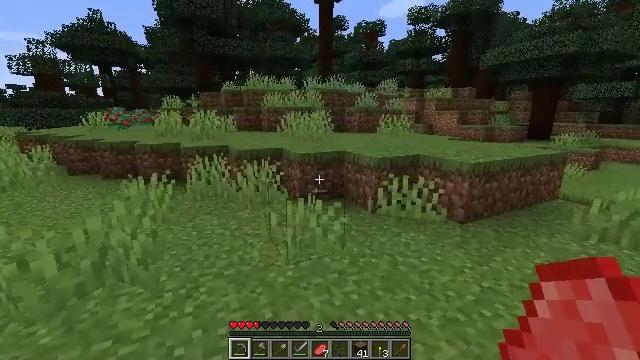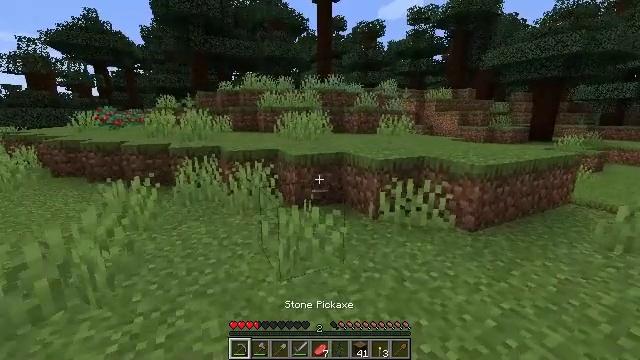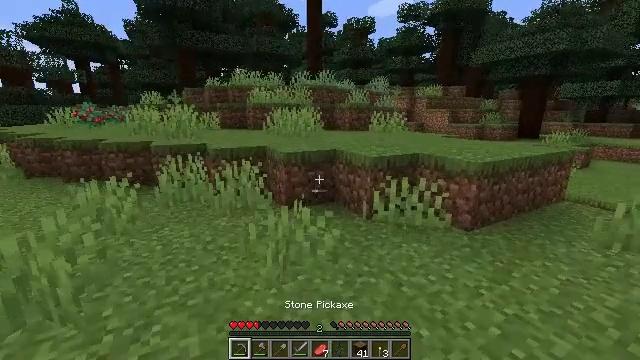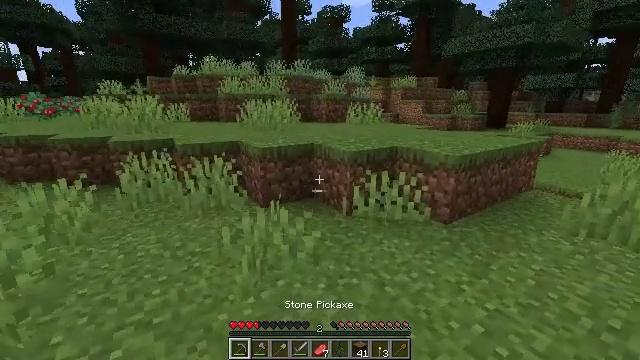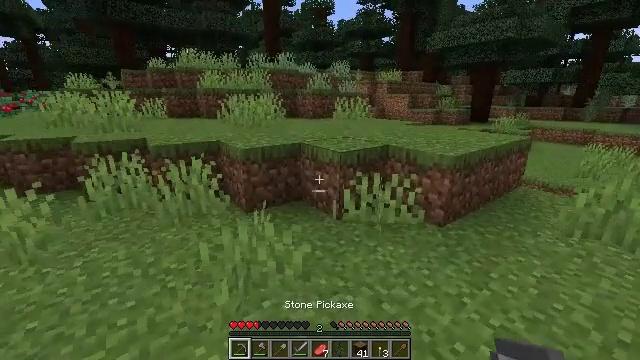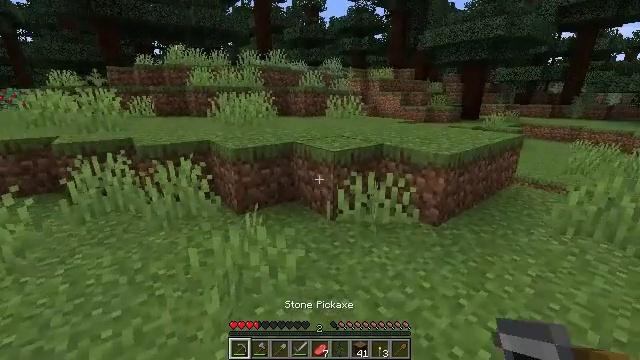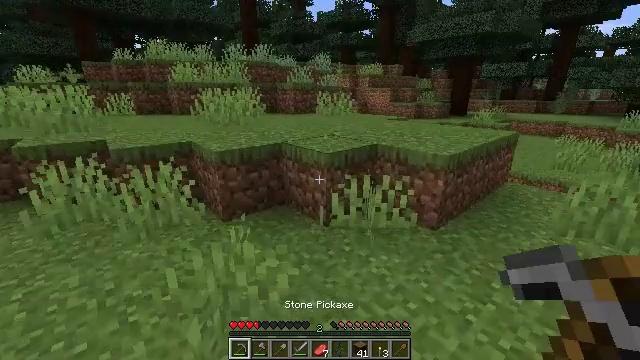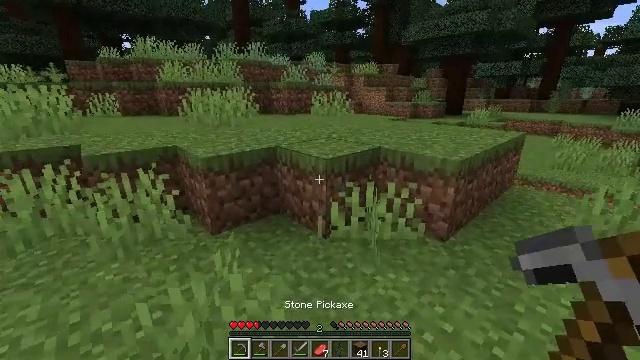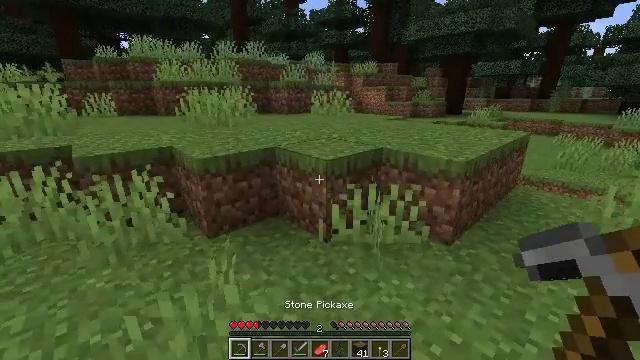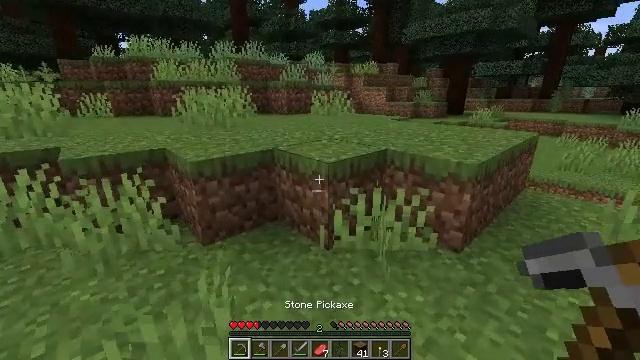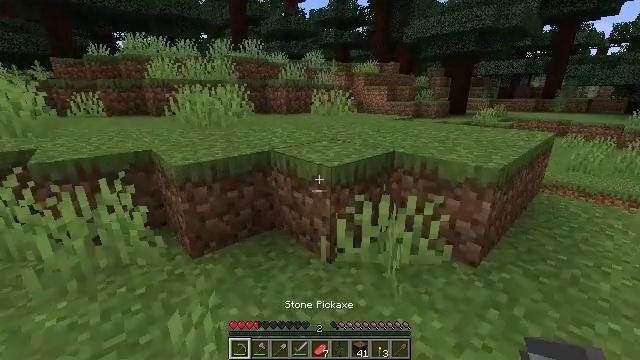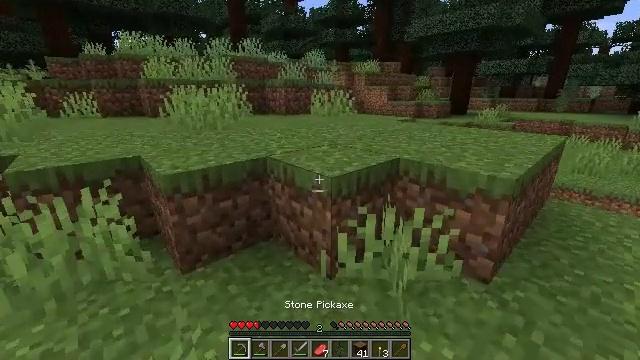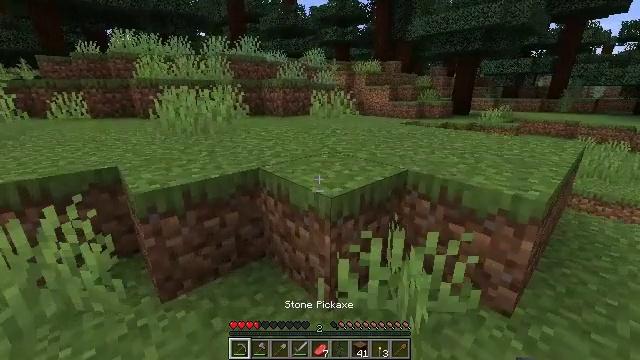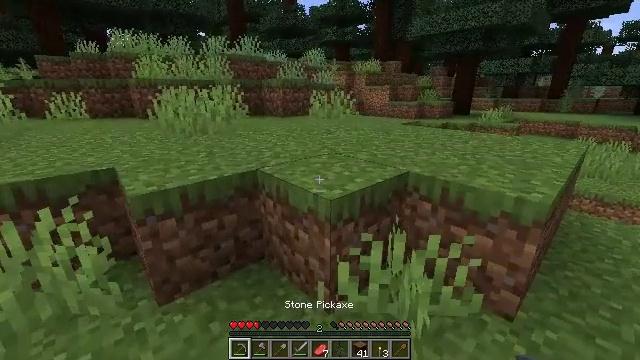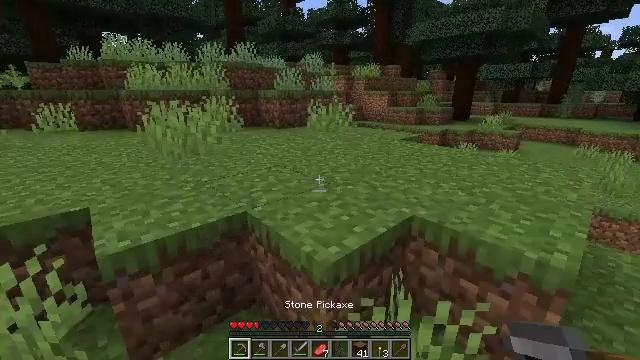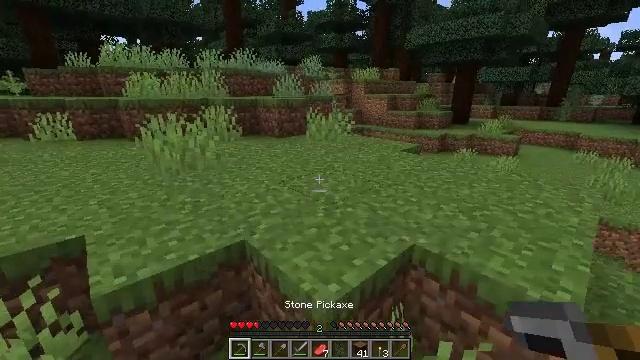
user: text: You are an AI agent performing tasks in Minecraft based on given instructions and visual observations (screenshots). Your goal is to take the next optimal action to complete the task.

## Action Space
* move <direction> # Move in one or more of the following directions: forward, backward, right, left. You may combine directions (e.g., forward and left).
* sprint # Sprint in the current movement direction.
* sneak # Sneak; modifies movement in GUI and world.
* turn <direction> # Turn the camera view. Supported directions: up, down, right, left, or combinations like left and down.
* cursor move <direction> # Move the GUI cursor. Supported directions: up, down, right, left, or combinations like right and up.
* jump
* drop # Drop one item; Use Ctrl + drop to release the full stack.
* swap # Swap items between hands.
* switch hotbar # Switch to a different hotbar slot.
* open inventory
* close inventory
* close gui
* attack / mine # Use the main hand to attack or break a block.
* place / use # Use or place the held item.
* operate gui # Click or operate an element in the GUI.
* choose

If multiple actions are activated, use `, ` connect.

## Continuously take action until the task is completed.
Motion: motion action
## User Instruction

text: Remove the large fern from the terrain.
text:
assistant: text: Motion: move forward, switch to hotbar 1
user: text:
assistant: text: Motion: move forward, turn right, switch to hotbar 1
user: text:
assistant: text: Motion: move forward, turn right and down
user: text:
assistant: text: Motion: move forward, turn right and down
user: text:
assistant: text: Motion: move forward, turn right
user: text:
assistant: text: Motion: move forward, turn right
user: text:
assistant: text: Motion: move forward, turn right
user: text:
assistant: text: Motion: move forward
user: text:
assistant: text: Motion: move forward
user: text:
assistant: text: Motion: move forward
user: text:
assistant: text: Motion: move forward
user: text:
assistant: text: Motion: move forward
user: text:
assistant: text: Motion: move forward
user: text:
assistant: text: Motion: move forward, jump
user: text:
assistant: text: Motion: move forward, jump
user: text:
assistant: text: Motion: move forward, jump
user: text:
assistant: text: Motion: move forward, turn right, jump
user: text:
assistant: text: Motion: move forward, turn right, jump
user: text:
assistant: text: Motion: move forward, turn right
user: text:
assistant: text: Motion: move forward
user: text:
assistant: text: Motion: move forward
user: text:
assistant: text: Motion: move forward
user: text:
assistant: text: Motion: move forward
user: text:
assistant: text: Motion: move forward
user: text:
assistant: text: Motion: move forward, turn right, jump
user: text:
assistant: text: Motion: move forward, turn right, jump
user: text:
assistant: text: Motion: move forward, turn right, jump
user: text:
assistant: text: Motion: move forward, turn right, jump
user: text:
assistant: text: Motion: move forward
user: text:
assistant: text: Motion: move forward